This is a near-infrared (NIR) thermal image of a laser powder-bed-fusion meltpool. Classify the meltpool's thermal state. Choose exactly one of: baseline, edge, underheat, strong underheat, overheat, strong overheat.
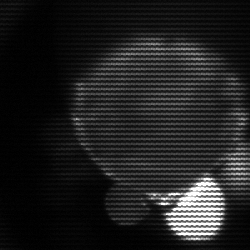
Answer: edge